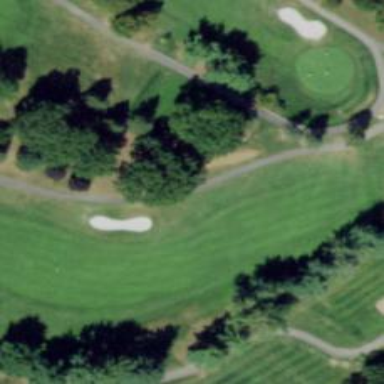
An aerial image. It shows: Grassy area designated as golf fairway.